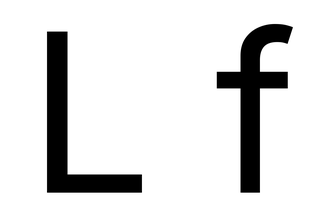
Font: Inter_Regular